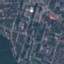
Land use / land cover class: Residential